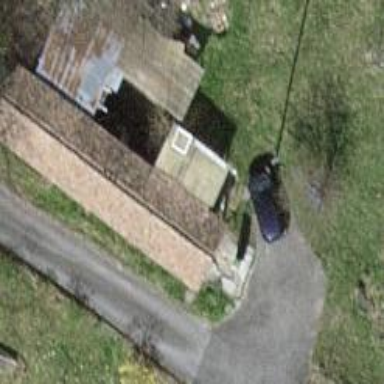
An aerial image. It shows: Building with gabled roof made of tiles. The roof orientation is along the building.